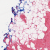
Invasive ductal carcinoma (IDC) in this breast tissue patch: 0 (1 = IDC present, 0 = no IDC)